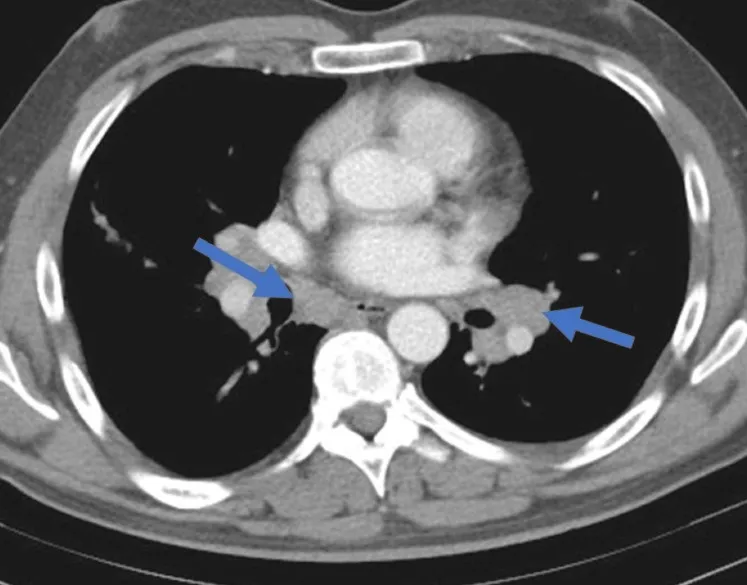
Chest computed tomography revealing bilateral hilar lymphadenopathy (blue arrows).
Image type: radiology (ct)